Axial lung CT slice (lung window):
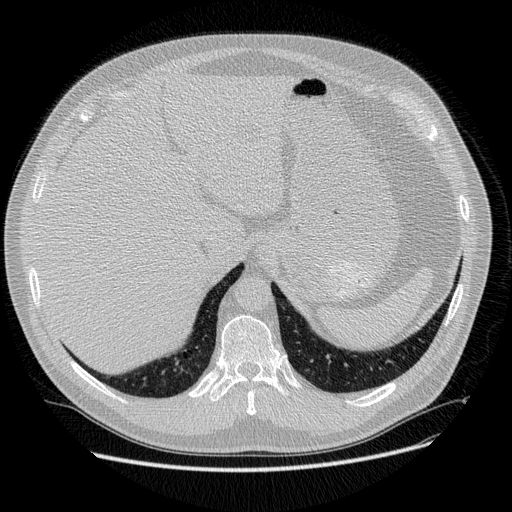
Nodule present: no